Field crop: tomato
Growth stage: 2
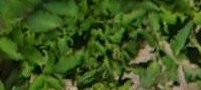
Species: tomato